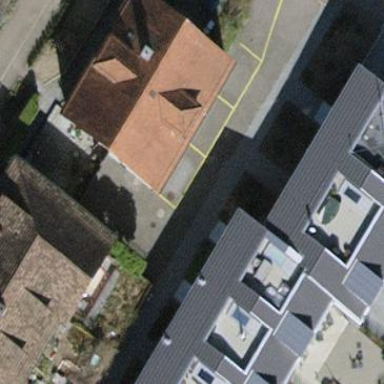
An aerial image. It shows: Building with tiled roof.